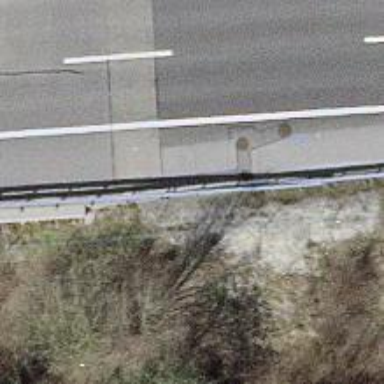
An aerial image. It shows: Guard rail as barrier.